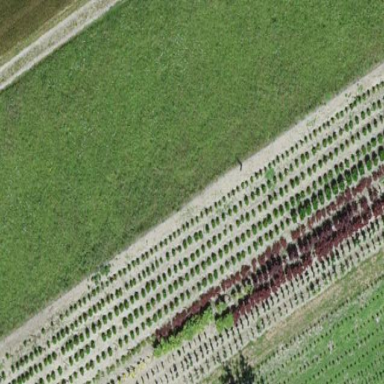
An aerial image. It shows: Plant nursery area.